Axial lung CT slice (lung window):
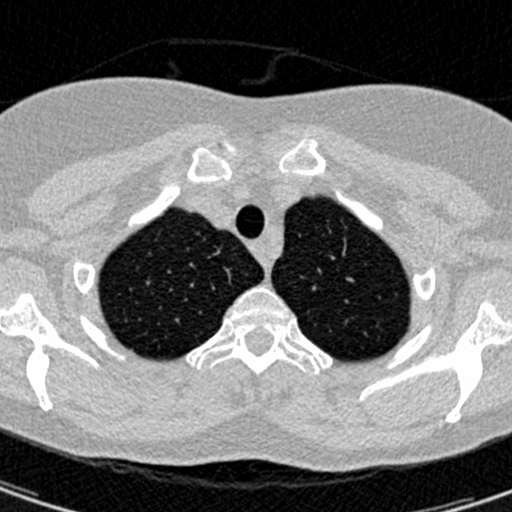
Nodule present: no